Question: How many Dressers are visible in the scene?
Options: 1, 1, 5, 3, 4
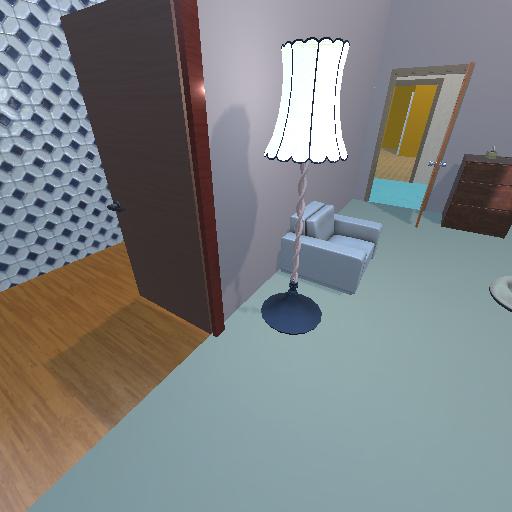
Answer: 1